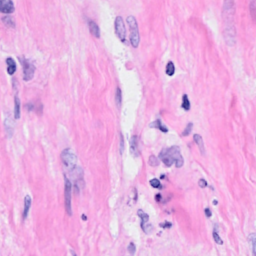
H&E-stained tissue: Breast